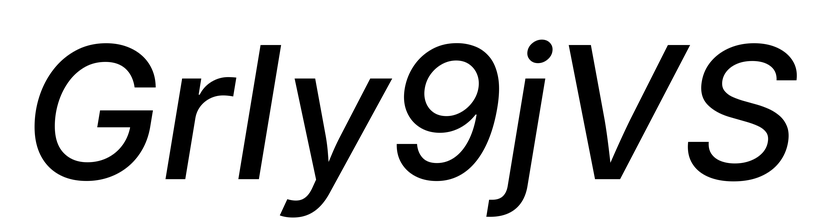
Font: Inter-Italic_Medium_Italic